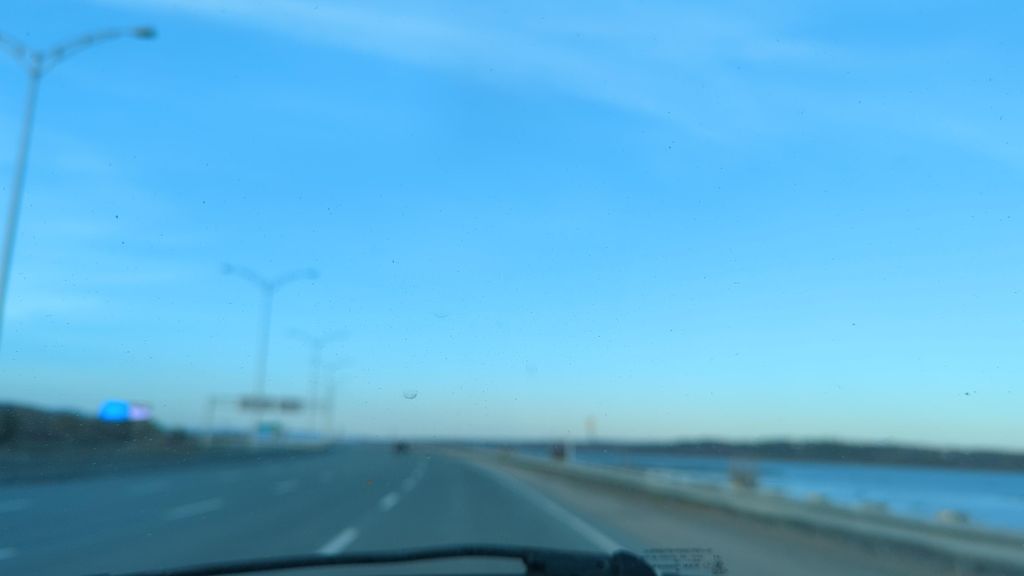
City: quebec_city